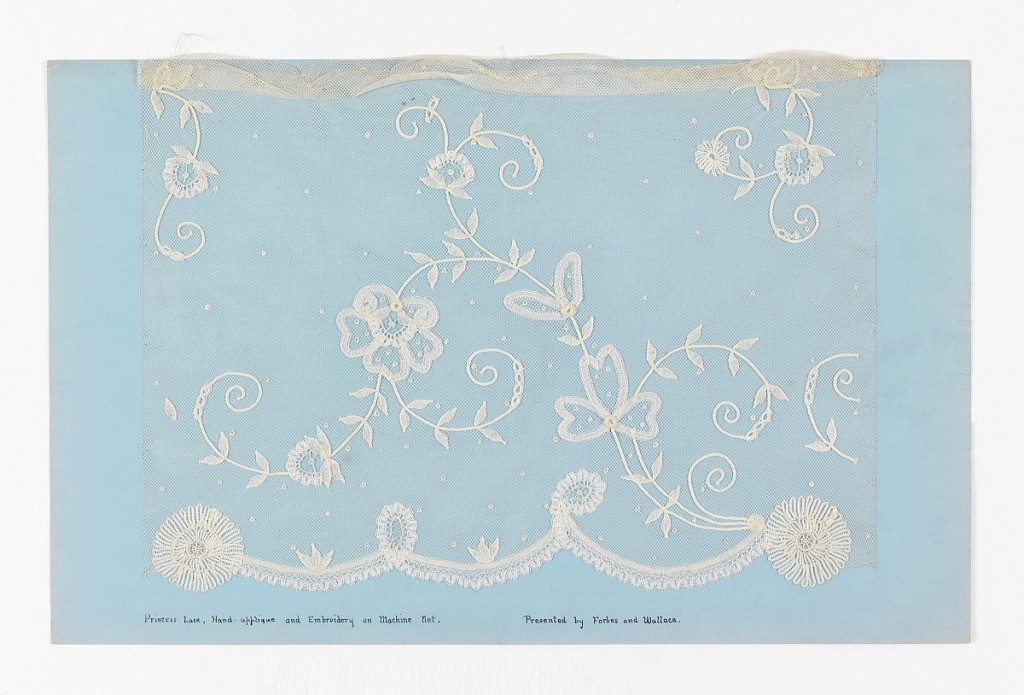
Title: Machine-made openwork samples
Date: ca. 1910
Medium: cardboard, linen, silk, metallic Technique: linen embroidery with ground cloth dissolved Examples of embroidery on net produced by the Schiffli machine Metallic embroidery on net Machine-made openwork in imitation of hand-embroidered net Mostly floral and a few geometric patterns, some designs described as "Spanish" Imitation hand-made filet Machine filet Imitation filet crochet Ploven (burnt-out lace) Fancy curtain lace made on the Levers machines Real filet (handmade) next to Machine-made filet Spotted curtain nets, made chiefly at Nottingham, England and Caudry, France.
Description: Samples of machine-made openwork and several examples of hand made lace mounted on boards. They imitate hand-embroidered net, crochet, or needlepoint.  All are floral patterns plus a few of early 1920's geometric style.
"Embroidered net" produced by the Schiffli Machine.